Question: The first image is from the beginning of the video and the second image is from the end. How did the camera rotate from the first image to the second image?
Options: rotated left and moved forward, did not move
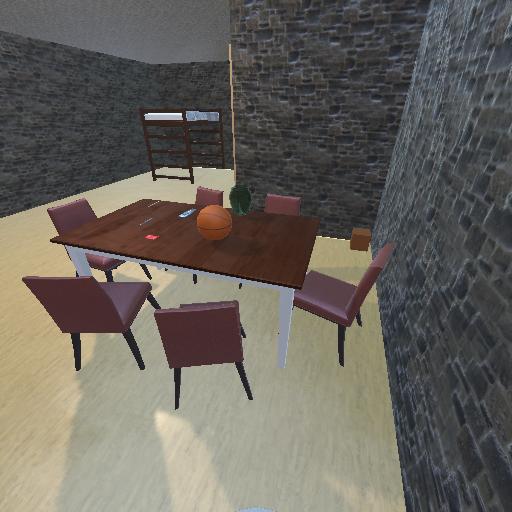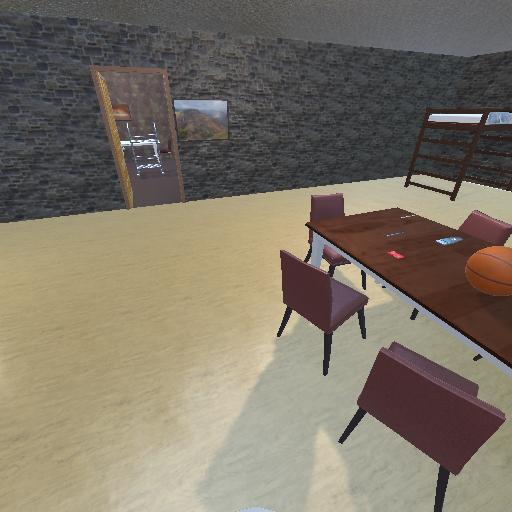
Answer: rotated left and moved forward